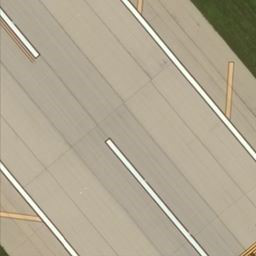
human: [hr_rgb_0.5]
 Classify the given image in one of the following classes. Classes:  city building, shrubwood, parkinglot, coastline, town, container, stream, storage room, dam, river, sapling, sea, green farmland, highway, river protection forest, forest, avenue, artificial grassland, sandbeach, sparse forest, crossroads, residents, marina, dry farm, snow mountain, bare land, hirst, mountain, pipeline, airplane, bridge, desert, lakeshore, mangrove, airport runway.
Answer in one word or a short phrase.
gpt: airport runway